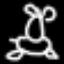
Label: frog